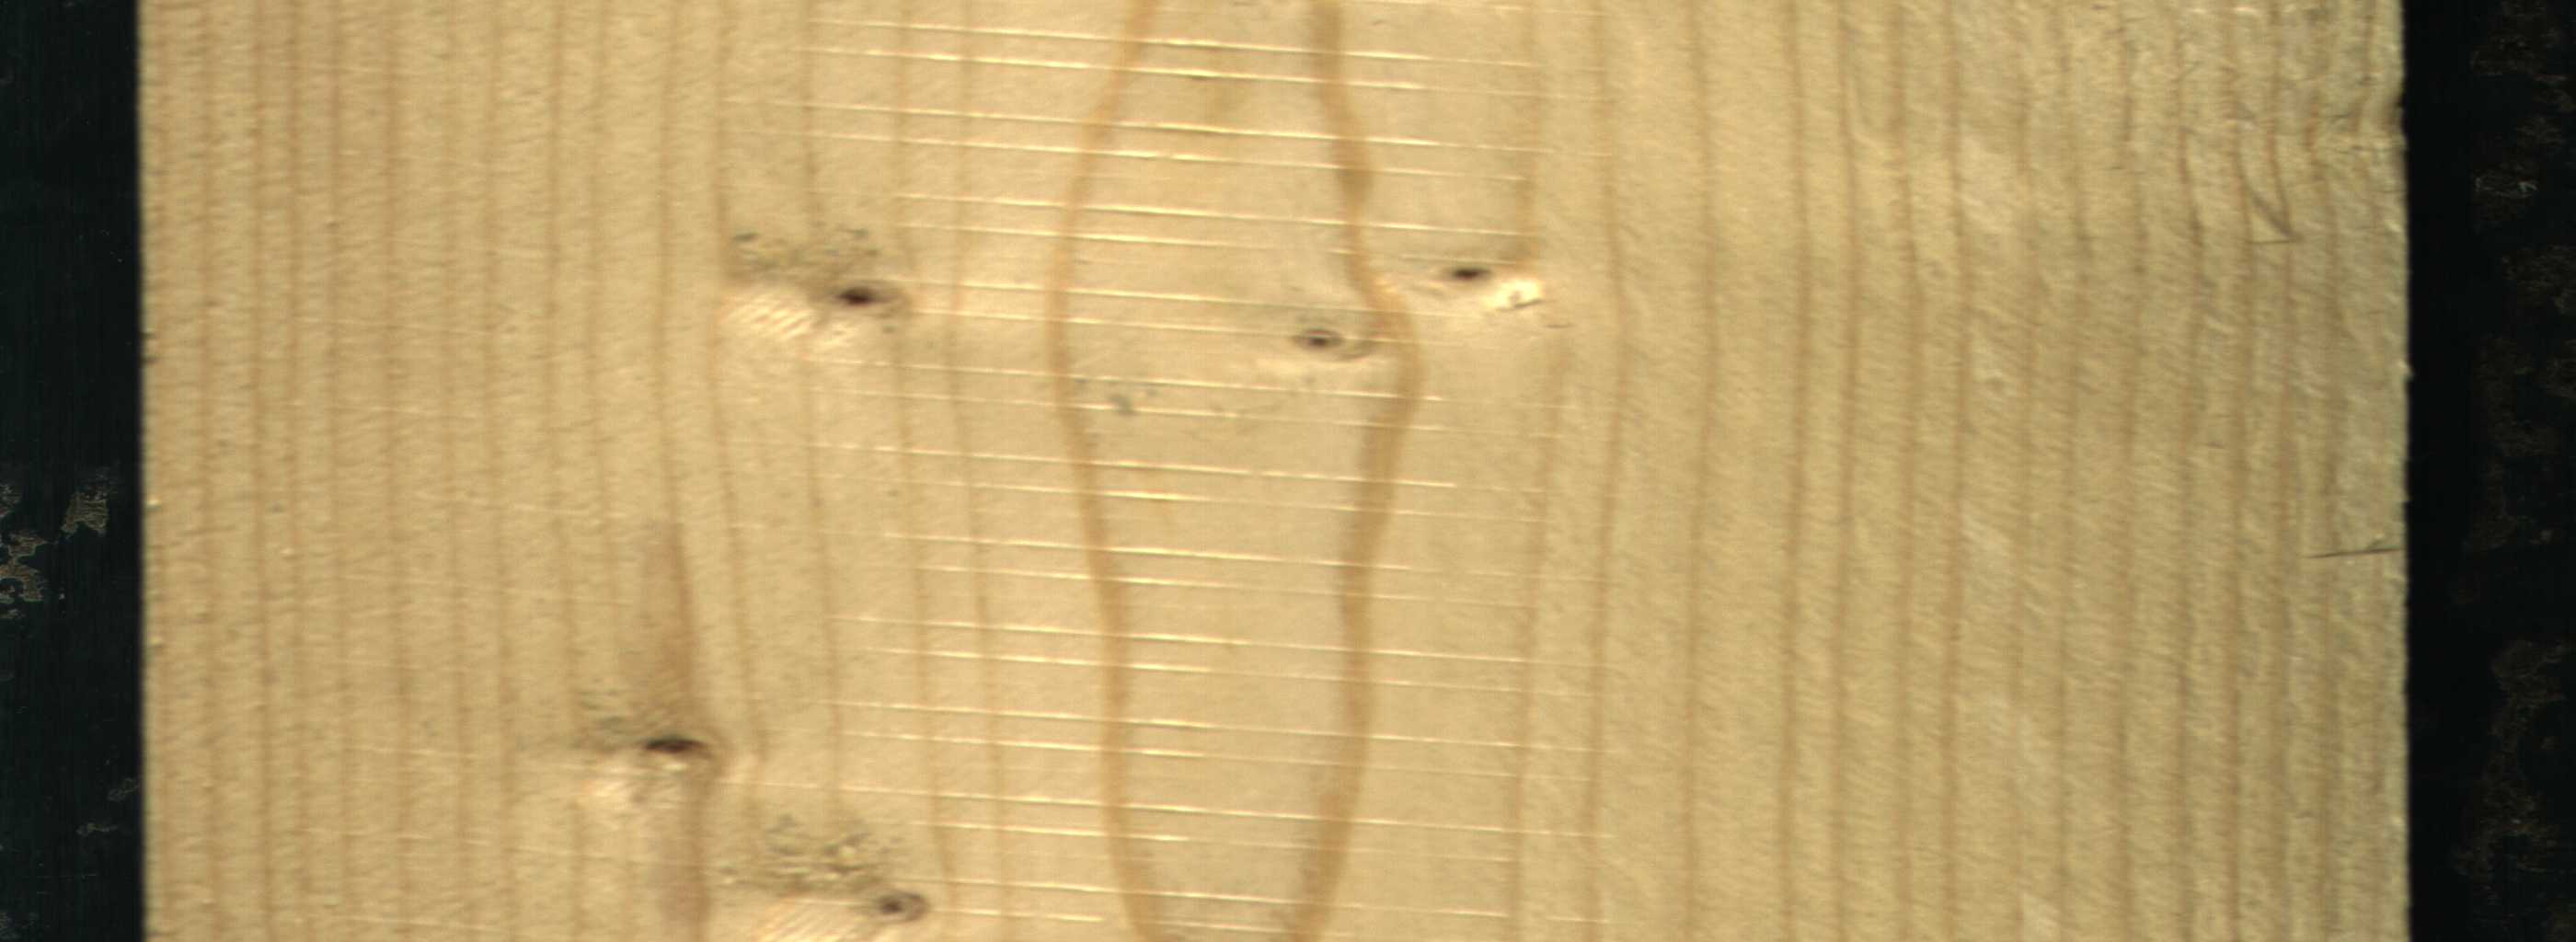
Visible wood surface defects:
Live_Knot
Live_Knot
Live_Knot
Live_Knot
Live_Knot